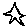
Label: star